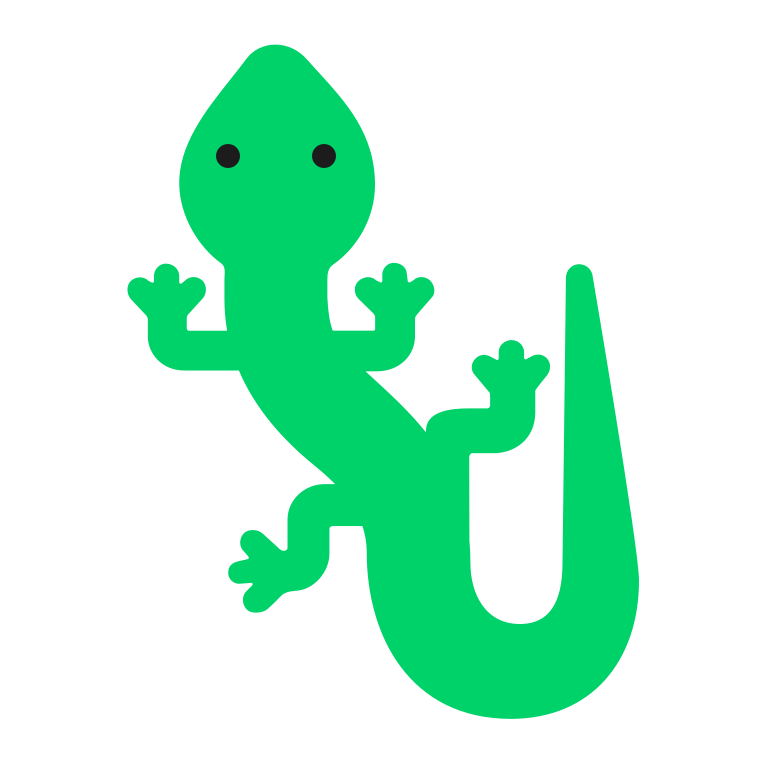
lizard flat